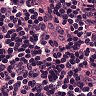
Metastatic tissue present: no